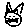
Label: cat